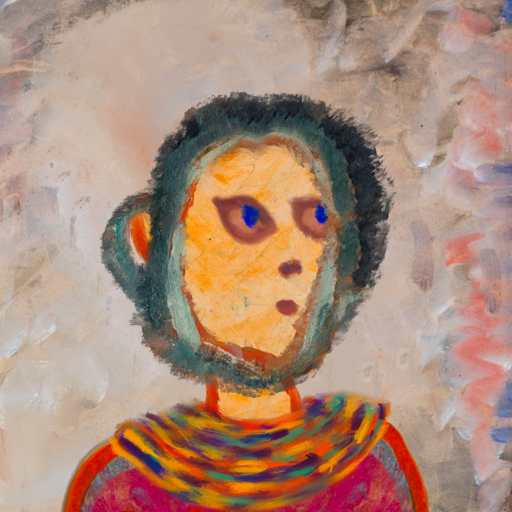
Background: Roy_Bahadur, Head And Neck Side: Experience, Face Side: Mother_And_Son_Mother, Bust: Sisters, Hair Side: Boggyland, Head Accessory: Blank, Second Necklace: An_Impression_2, Necklace: Blank, Baby: Blank